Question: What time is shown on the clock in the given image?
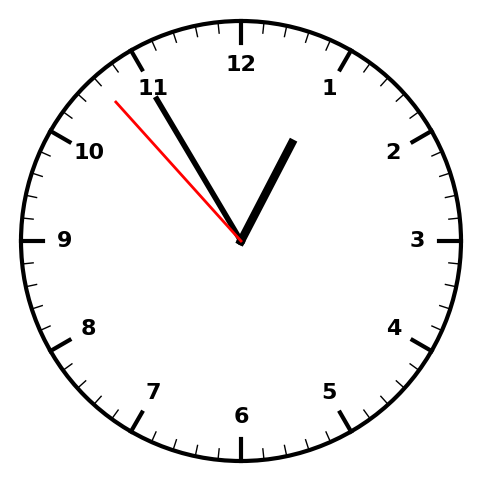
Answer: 12:54:53